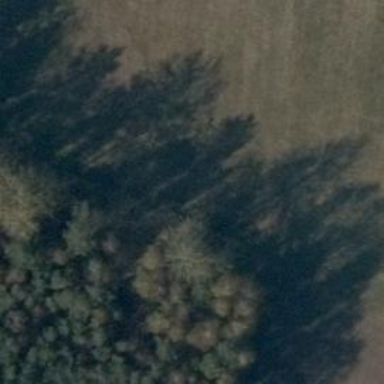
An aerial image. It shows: Hunting stand.